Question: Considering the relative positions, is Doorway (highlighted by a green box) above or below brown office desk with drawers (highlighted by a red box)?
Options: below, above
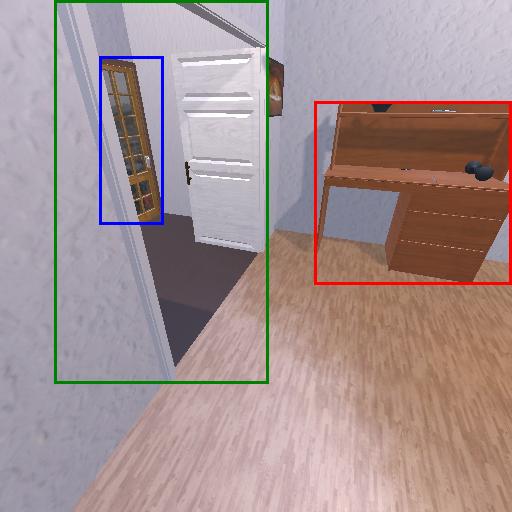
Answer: below